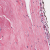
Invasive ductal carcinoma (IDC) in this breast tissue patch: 0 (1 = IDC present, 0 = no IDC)